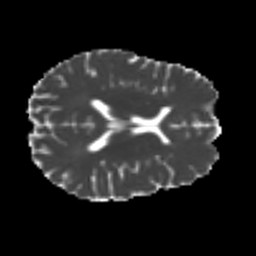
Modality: MD
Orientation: axial
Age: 29
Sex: female
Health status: ill
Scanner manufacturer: siemens
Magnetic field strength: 3 T
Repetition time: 6.5 s
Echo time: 0.062 s